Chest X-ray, PA view. Patient: 70 years old, sex M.
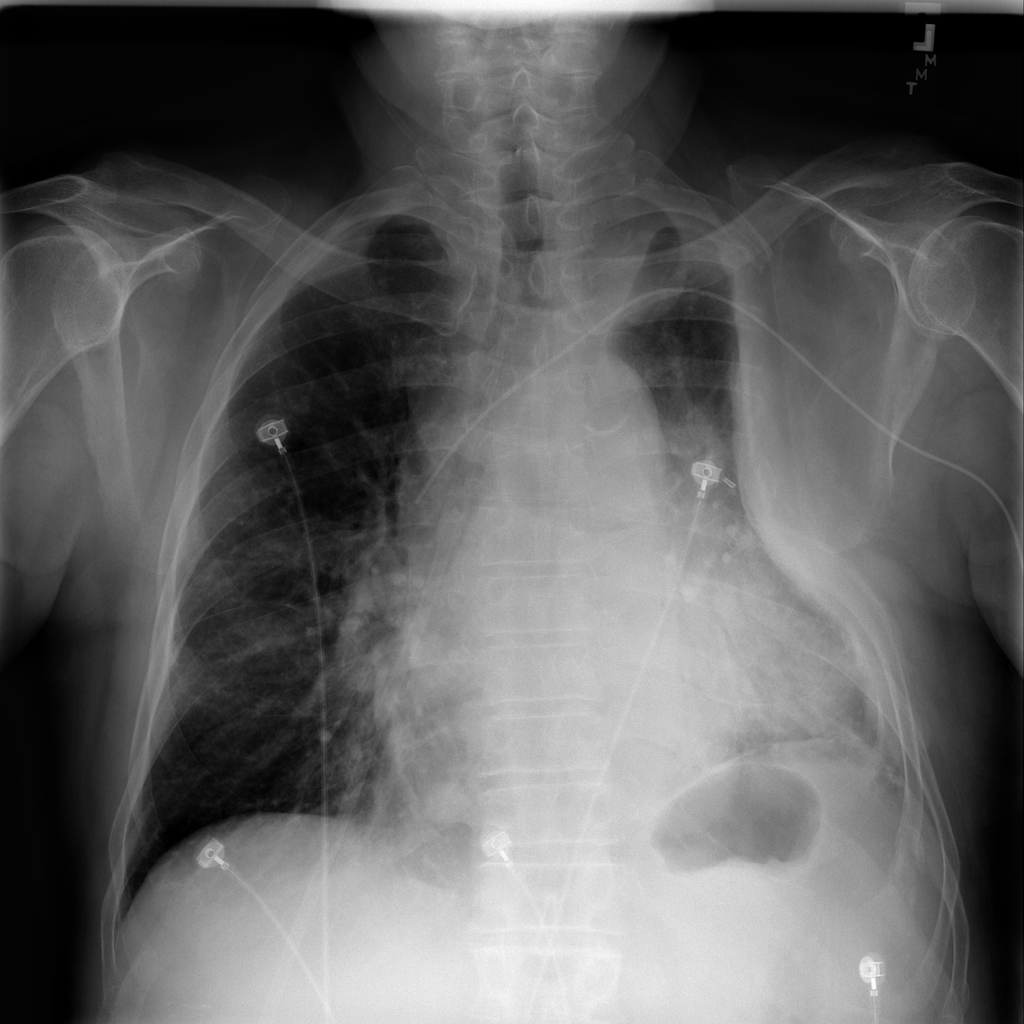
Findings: Mass, Nodule